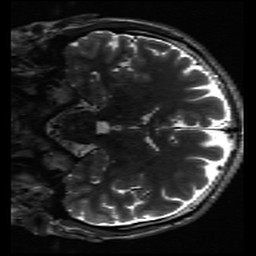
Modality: inplaneT2
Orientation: coronal